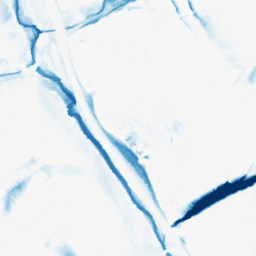
Category: morphological
Decomposition family: morphological_diamond
Decomposition parameters: operation: closing
radius: 15
Upsampling method: sinc_hamming
Upsampling parameters: scale: 2
kernel_size: 8
Upsampling scale: 2